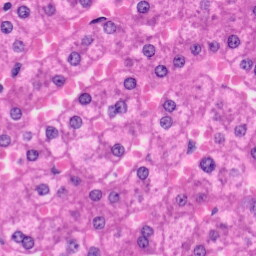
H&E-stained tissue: Liver